Field crop: maize
Growth stage: 1
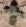
Species: chenopodium